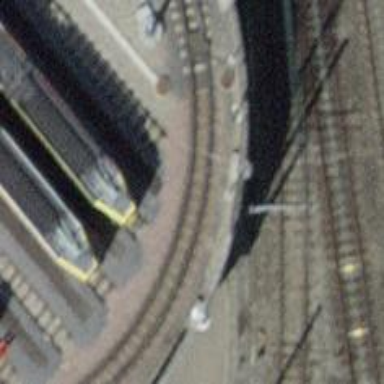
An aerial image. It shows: Railway buffer stop.